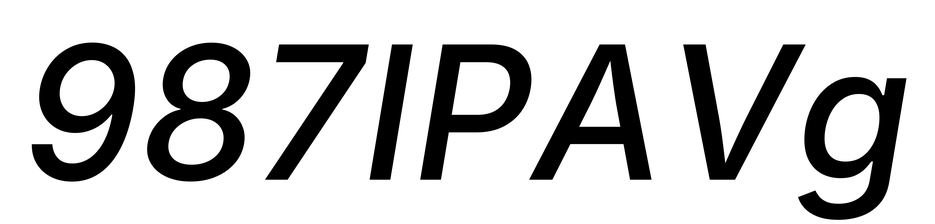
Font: Inter-Italic_Medium_Italic